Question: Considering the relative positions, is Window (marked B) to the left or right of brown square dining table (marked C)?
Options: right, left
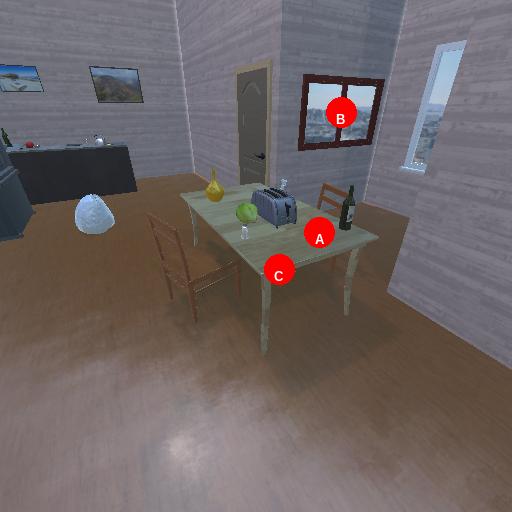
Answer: right